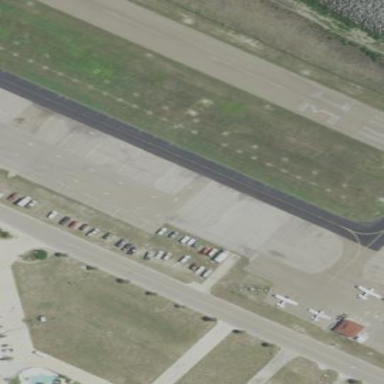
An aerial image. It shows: Apron at the airport.